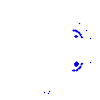
Particle: electron